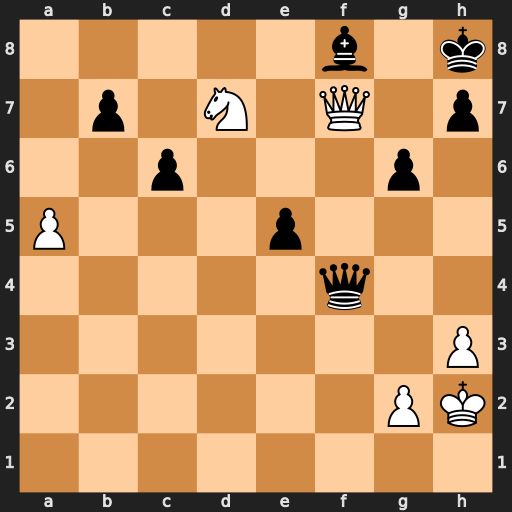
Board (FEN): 5b1k/1p1N1Q1p/2p3p1/P3p3/5q2/7P/6PK/8
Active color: w
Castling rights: -
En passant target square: -
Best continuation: Qxf4 exf4 Nxf8